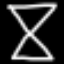
Label: hourglass